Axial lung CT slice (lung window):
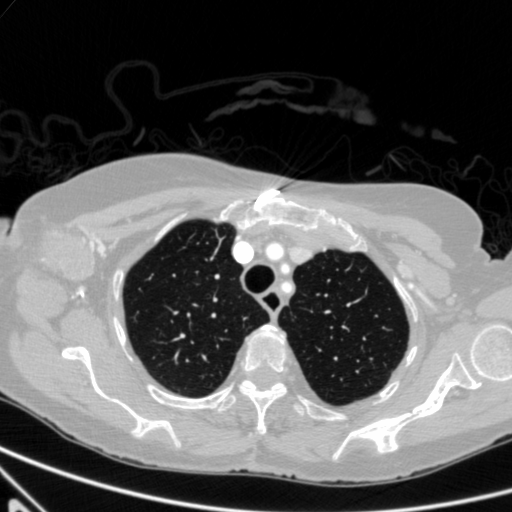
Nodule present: no